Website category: university
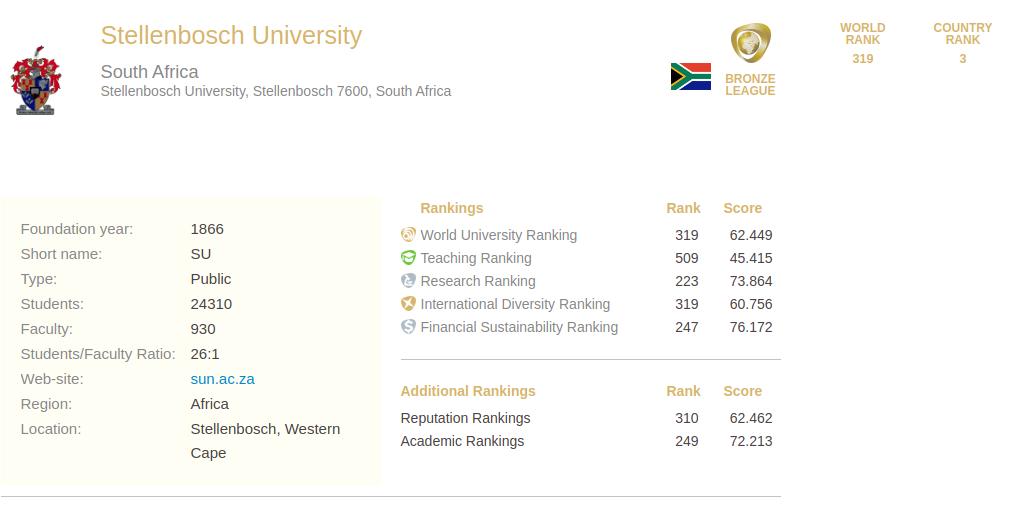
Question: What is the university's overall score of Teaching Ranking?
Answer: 45.415

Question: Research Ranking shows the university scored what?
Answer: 73.864

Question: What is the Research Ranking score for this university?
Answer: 73.864

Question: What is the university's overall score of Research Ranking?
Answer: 73.864

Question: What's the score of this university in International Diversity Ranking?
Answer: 60.756

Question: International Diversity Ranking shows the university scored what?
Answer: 60.756

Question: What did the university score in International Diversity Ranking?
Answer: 60.756

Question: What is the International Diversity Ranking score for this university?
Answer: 60.756

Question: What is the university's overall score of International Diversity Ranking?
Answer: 60.756

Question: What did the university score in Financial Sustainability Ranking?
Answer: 76.172

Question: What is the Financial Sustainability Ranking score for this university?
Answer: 76.172

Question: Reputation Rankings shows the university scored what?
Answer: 62.462

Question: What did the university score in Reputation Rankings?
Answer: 62.462

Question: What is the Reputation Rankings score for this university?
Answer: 62.462

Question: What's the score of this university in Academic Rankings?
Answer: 72.213

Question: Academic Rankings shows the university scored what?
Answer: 72.213

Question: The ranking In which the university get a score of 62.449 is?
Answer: World University Ranking

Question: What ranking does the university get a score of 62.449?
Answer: World University Ranking

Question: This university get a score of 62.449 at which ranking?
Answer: World University Ranking

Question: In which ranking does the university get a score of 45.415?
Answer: Teaching Ranking

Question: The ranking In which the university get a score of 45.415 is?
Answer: Teaching Ranking

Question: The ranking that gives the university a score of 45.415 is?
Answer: Teaching Ranking

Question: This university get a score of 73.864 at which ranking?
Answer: Research Ranking

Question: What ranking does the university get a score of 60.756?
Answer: International Diversity Ranking

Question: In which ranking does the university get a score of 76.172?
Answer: Financial Sustainability Ranking

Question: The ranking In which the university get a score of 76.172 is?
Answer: Financial Sustainability Ranking

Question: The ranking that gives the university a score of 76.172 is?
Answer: Financial Sustainability Ranking

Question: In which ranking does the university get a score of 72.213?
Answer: Academic Rankings

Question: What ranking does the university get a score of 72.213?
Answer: Academic Rankings

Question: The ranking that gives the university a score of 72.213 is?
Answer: Academic Rankings